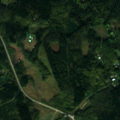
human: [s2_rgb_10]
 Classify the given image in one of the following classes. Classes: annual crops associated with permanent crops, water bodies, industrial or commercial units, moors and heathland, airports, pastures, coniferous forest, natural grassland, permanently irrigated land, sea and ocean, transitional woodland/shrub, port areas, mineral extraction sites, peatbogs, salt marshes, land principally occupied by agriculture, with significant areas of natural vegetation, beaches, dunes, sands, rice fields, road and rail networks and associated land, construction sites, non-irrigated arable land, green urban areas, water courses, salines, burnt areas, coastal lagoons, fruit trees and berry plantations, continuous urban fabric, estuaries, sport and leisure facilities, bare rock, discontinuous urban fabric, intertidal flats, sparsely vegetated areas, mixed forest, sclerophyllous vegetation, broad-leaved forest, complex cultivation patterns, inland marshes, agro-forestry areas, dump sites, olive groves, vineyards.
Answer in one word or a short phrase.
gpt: mixed forest